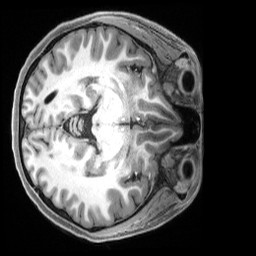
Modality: T1w
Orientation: axial
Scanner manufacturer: siemens
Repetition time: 2.5 s
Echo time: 0.00231 s